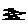
Label: zigzag